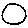
Label: circle